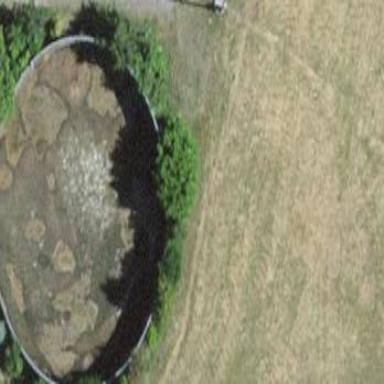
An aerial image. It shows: Storage tank building.